Question: i have installed apache 2.2, php5, mysql separately and as far as they are concerned apache, mysql ans php are working fine with each other, the problem arises when i place the wordpress (unzip) in my htdocs folder the ur; "<URL>" works fine but returs the kind of result as shown in the picture i have uploaded ... hw can i resolve this...
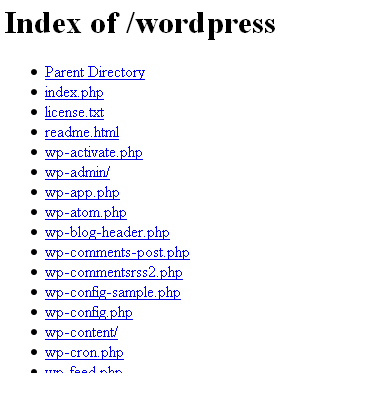
Answer: Try setting DirectoryIndex (<URL> within or
'''
DirectoryIndex ..., index.php
'''
You can also try to set the correct Handler via
'''
AddHandler application/x-httpd-php5 .php
'''